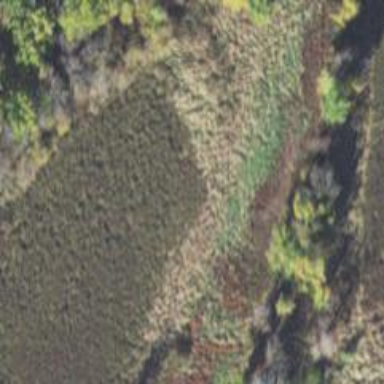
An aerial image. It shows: Marshy wetland area.